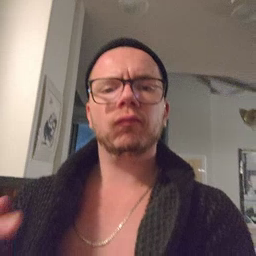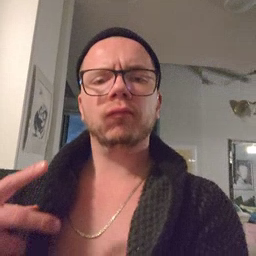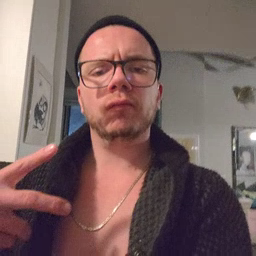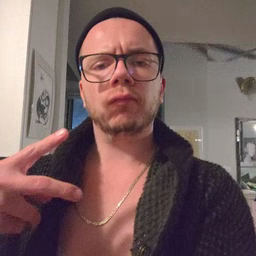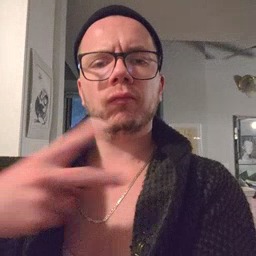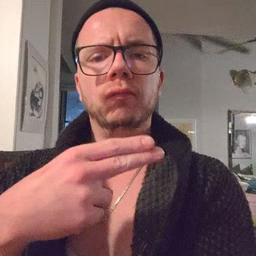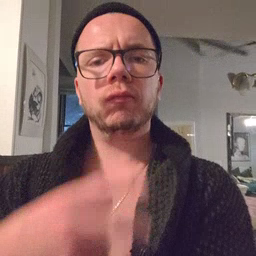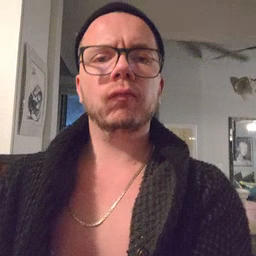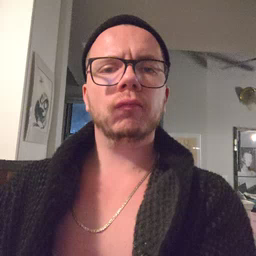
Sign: cut